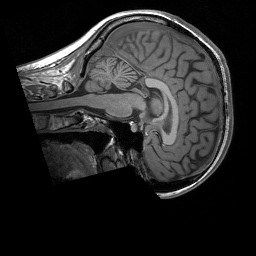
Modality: T1w
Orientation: sagittal
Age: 22
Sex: female
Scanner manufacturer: siemens
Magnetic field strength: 3 T
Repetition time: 1.9 s
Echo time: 0.00252 s